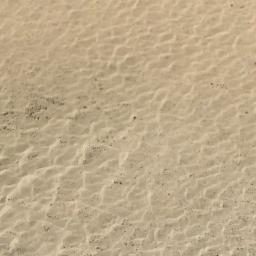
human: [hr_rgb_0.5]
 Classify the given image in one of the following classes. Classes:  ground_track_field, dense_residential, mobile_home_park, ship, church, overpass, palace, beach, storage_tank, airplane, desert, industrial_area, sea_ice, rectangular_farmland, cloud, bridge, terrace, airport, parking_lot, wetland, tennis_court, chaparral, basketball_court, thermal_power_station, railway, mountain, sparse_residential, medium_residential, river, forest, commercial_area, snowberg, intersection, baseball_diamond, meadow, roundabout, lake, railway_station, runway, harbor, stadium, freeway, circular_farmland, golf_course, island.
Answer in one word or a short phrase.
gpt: desert